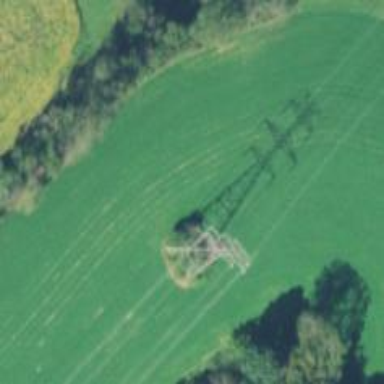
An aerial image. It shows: Lattice structure tower used for power distribution.